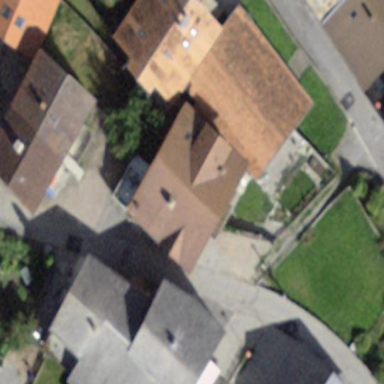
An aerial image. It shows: Simple and straightforward house.